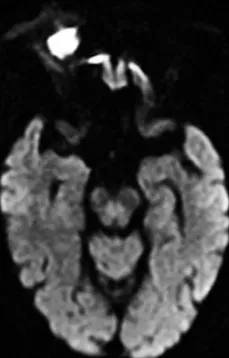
Axial diffusion-weighted imaging MRI of the orbits without contrast.
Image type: radiology (mri)